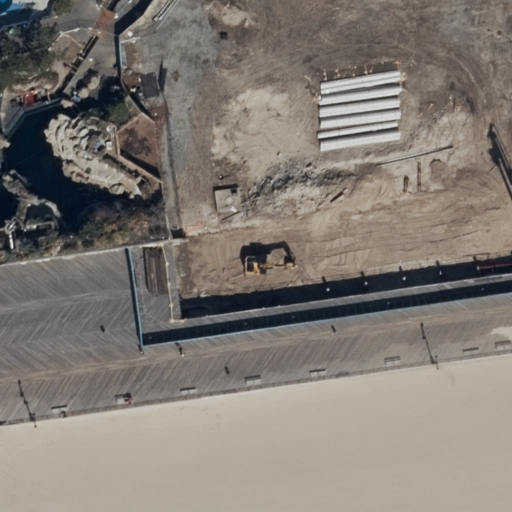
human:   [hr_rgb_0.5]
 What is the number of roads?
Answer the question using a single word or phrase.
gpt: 2

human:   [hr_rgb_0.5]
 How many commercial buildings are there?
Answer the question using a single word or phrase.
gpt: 0

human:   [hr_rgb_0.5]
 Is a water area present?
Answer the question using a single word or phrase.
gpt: yes

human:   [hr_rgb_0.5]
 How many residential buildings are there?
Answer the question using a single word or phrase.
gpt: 1

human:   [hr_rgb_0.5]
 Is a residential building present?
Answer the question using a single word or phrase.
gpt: yes

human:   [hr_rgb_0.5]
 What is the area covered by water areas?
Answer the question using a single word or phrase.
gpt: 241m2

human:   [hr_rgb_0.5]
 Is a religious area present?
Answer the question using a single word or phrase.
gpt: no

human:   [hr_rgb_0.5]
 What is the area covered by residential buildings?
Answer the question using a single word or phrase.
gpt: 1m2

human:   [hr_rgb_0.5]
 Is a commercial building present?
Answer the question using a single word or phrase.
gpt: no

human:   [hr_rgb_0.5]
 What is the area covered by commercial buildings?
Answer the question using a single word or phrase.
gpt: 0m2

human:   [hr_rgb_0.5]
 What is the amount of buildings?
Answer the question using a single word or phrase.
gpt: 1

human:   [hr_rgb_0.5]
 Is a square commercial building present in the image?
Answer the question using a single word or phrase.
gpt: no

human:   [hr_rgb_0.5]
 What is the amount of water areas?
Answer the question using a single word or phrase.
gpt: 3

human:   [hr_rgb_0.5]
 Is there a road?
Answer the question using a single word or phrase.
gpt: yes

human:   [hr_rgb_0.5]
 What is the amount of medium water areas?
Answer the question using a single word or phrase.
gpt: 1

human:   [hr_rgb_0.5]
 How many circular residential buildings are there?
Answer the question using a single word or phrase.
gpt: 0

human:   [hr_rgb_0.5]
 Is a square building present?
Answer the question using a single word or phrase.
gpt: no

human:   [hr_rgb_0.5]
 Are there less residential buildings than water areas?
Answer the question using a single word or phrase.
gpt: yes

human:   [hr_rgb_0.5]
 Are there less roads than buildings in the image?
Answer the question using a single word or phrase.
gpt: no

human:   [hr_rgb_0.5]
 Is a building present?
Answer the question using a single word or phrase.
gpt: yes

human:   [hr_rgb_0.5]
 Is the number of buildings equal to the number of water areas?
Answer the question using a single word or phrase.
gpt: no

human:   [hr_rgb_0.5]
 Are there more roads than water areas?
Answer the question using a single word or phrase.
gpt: no

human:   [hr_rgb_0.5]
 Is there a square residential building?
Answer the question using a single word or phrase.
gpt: no

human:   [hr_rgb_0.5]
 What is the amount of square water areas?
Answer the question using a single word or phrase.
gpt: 0

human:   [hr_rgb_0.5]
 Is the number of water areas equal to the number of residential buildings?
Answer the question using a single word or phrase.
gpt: no

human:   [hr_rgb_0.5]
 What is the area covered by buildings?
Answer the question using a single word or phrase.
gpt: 1m2

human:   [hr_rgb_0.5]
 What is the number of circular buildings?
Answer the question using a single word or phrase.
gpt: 0

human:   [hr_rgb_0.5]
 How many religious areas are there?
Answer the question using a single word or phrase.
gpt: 0

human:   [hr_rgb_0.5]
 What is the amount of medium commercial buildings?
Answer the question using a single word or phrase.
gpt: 0

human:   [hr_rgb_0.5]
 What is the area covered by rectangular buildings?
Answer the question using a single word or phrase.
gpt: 1m2

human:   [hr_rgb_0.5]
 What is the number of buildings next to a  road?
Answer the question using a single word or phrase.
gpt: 1

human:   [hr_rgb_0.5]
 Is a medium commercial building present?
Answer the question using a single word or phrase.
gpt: no

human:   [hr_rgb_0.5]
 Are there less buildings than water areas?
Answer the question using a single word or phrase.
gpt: yes

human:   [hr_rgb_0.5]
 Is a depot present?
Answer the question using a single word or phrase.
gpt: no

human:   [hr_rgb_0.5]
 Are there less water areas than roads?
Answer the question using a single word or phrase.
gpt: no

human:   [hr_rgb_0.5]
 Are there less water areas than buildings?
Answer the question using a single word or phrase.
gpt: no

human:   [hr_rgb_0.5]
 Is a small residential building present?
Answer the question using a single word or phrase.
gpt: yes

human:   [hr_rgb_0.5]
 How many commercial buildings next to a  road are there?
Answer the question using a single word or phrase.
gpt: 0

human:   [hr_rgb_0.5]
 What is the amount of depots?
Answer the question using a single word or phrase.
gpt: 0

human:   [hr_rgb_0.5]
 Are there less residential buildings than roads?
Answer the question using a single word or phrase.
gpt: yes

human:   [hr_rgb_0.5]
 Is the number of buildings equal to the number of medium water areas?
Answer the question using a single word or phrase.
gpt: yes

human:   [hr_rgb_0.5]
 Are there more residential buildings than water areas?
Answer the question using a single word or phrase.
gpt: no

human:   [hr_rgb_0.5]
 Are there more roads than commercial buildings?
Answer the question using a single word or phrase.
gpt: yes

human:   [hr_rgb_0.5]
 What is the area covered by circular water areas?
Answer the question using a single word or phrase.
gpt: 0m2

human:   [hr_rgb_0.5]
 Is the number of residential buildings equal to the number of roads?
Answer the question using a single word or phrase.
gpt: no

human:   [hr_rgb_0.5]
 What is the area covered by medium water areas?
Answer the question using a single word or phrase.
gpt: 218m2

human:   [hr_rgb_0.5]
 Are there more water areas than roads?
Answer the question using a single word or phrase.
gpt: yes

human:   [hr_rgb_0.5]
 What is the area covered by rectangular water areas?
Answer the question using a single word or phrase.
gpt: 22m2

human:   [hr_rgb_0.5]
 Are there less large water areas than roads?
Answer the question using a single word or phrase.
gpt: yes

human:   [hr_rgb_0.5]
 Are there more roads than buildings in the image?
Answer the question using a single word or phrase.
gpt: yes

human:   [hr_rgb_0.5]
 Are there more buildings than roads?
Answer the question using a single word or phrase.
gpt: no

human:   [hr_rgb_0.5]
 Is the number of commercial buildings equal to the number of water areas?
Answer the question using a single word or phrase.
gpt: no

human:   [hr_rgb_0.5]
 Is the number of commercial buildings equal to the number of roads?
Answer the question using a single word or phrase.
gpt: no

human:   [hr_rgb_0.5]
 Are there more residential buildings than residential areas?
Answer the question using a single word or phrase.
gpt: yes

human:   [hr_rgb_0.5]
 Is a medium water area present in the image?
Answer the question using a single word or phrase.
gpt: yes

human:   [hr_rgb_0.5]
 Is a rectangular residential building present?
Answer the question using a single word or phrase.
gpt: yes

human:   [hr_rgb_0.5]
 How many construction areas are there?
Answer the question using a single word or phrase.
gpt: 0

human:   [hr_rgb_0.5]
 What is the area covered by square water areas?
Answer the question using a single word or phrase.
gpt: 0m2

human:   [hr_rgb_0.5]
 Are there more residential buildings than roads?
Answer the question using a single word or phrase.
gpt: no

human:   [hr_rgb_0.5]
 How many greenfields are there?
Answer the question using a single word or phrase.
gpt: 0

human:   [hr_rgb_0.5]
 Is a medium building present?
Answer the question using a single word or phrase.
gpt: no

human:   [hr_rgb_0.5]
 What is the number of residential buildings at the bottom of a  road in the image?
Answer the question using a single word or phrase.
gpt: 0

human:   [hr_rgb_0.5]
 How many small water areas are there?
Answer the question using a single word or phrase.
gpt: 2

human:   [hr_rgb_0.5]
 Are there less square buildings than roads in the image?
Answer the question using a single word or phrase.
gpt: yes